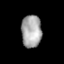
Tissue: lung
Cell type: Epithelial cells
Senescence score: 0.1612
Nuclear area (px): 642
Mean DAPI intensity: 166.126